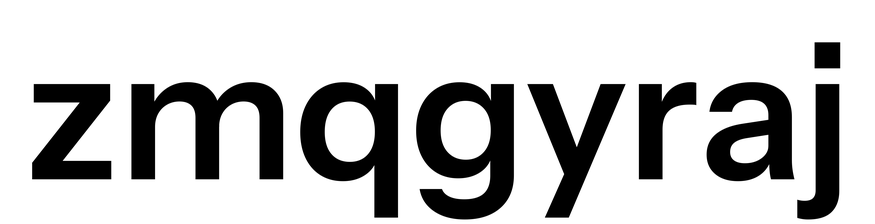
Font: InstrumentSans_SemiBold